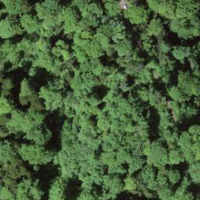
EUNIS habitat code: 41
Species observed at this site:
Corvus corone
Turdus philomelos
Dendrocopos major
Turdus viscivorus
Buteo buteo
Euphorbia cyparissias
Poecile palustris
Erithacus rubecula
Dryocopus martius
Pica pica
Certhia familiaris
Sitta europaea
Garrulus glandarius
Corvus corax
Periparus ater
Accipiter nisus
Motacilla cinerea
Cyanistes caeruleus
Sturnus vulgaris
Chloris chloris
Pyrrhula pyrrhula
Troglodytes troglodytes
Fringilla coelebs
Regulus ignicapilla
Carduelis carduelis
Turdus merula
Columba palumbus
Fringilla montifringilla
Parus major
Milvus milvus
Regulus regulus
Coccothraustes coccothraustes
Motacilla alba